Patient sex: M
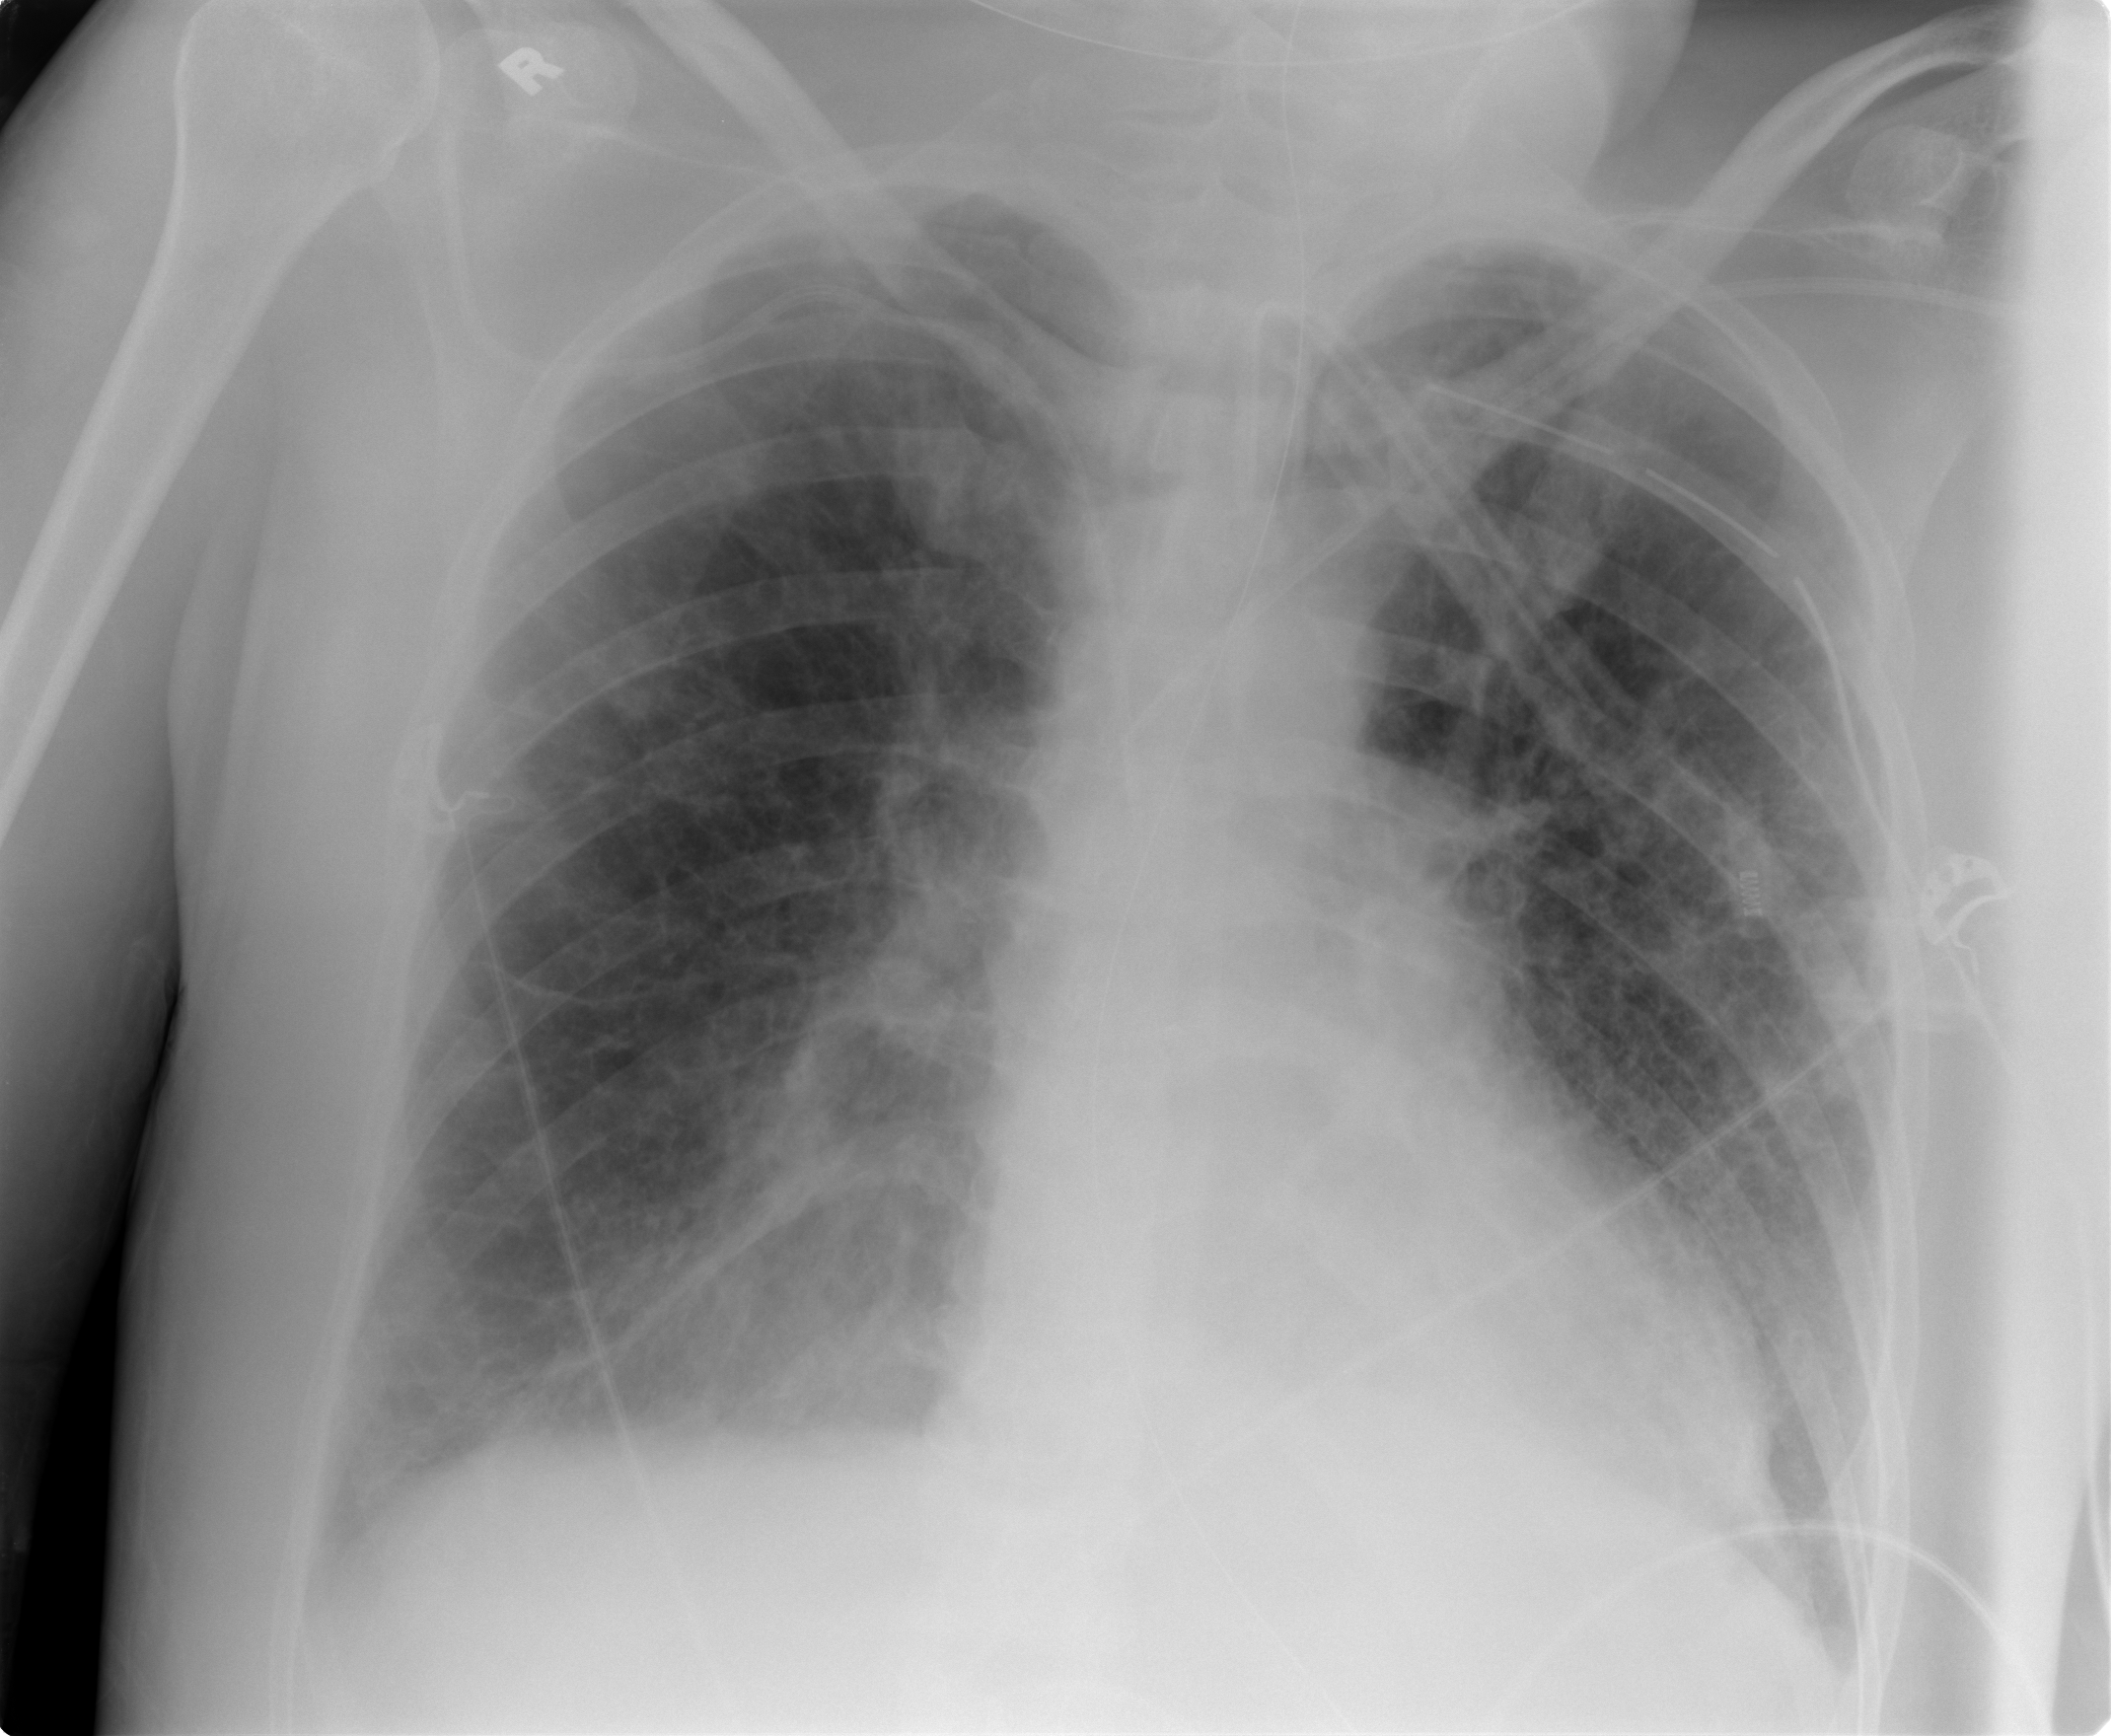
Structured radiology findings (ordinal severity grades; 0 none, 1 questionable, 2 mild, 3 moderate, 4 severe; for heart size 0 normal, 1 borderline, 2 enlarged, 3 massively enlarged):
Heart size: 0
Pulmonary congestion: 2
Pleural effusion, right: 2
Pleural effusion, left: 2
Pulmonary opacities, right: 1
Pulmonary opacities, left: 0
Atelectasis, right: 2
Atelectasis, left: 2